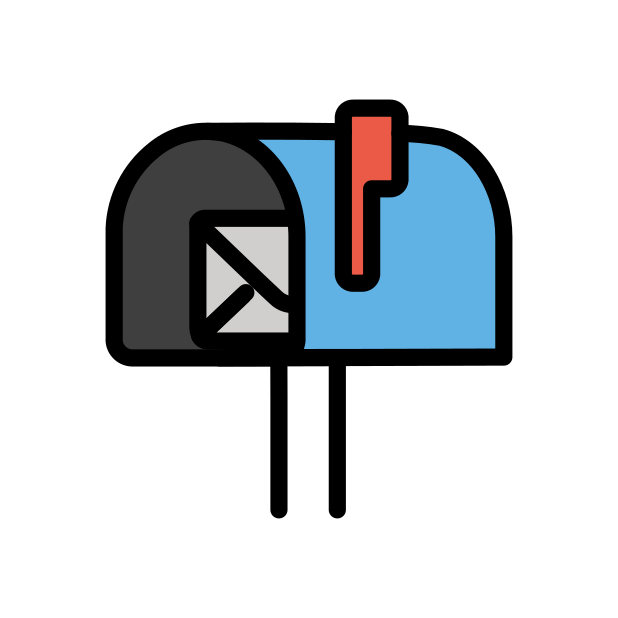
open mailbox with raised flag